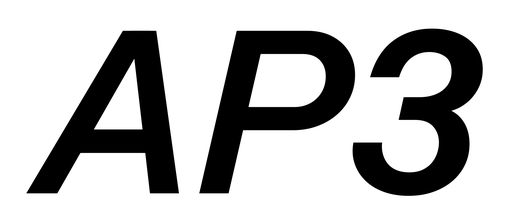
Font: InstrumentSans-Italic_SemiBold_Italic